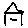
Label: house